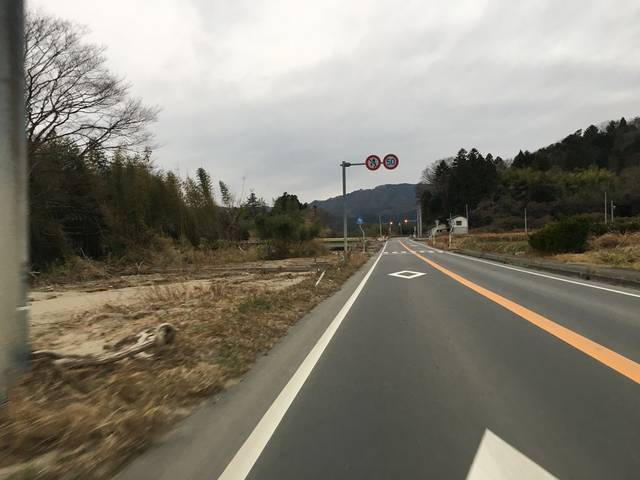
Region: Japan
Coordinates: 37.777, 140.89